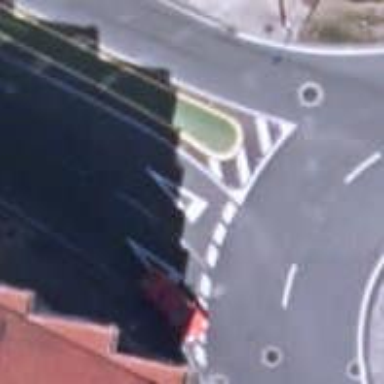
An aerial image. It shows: Road with "give way" sign.